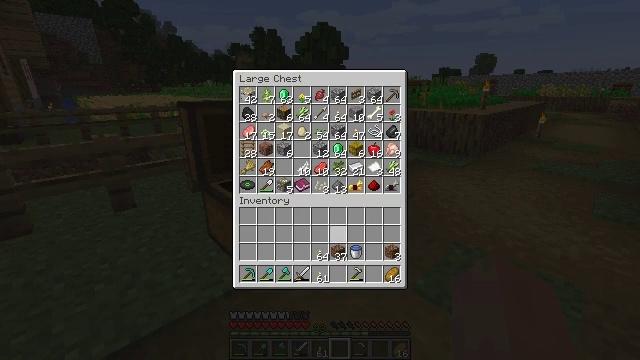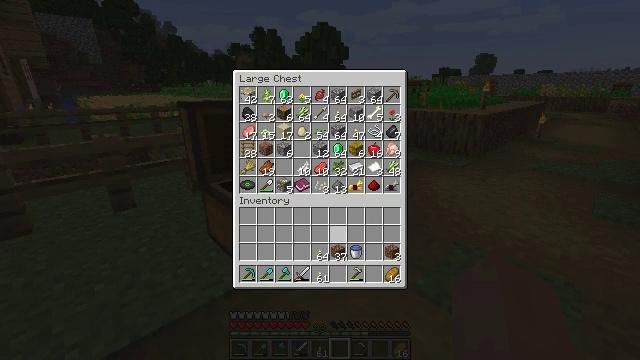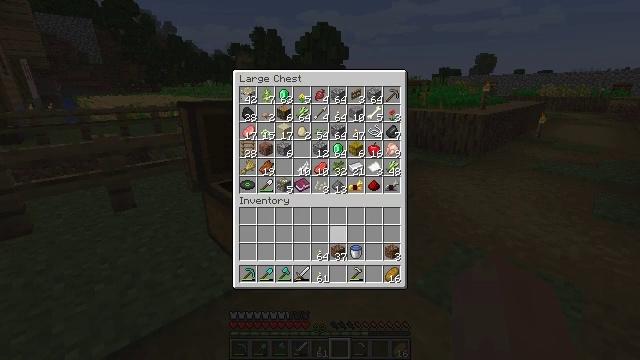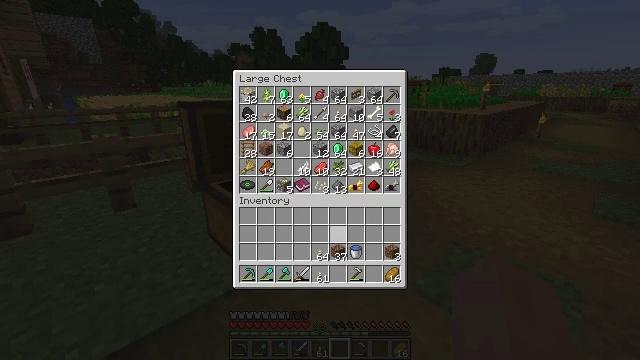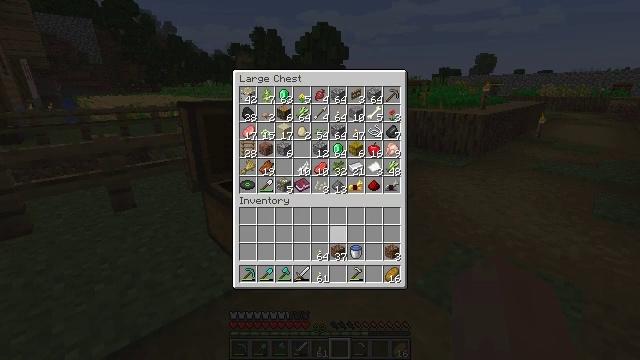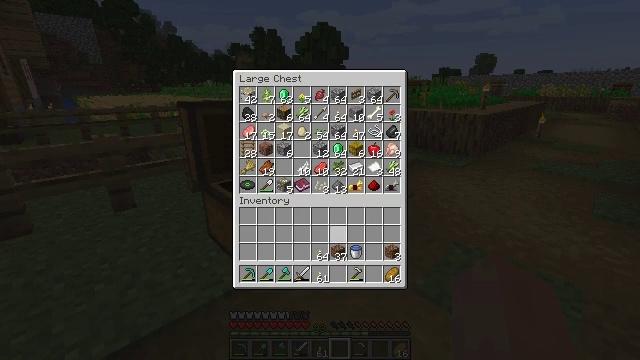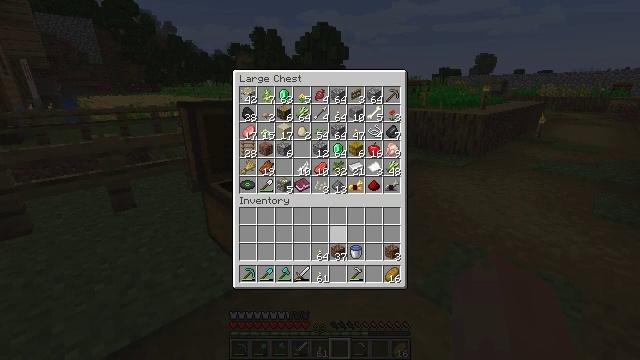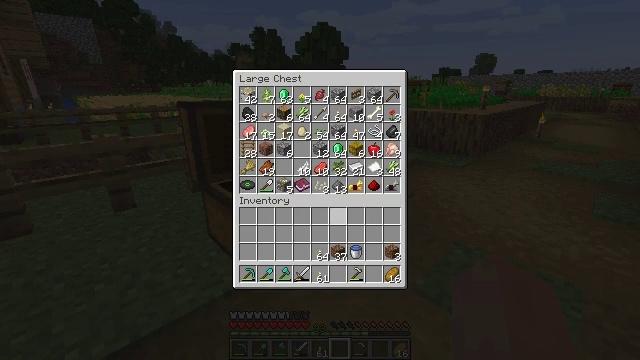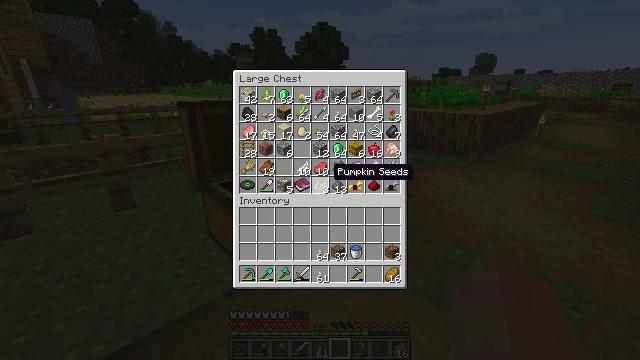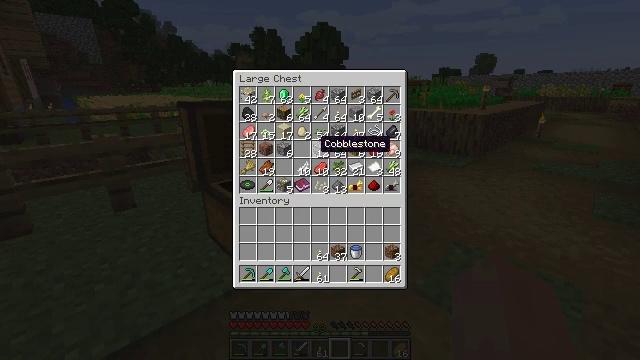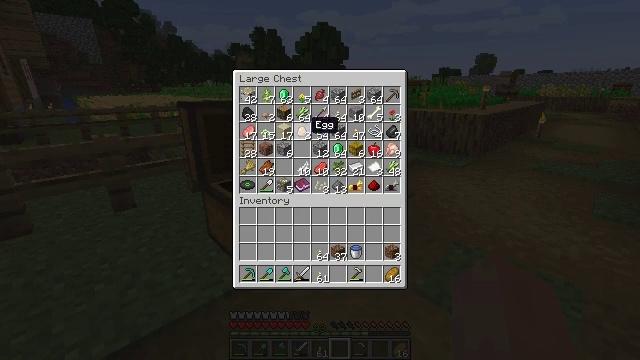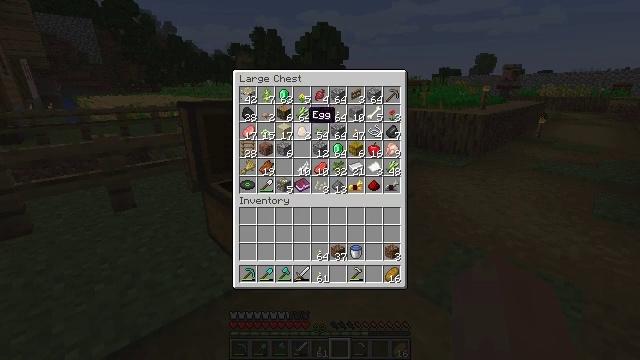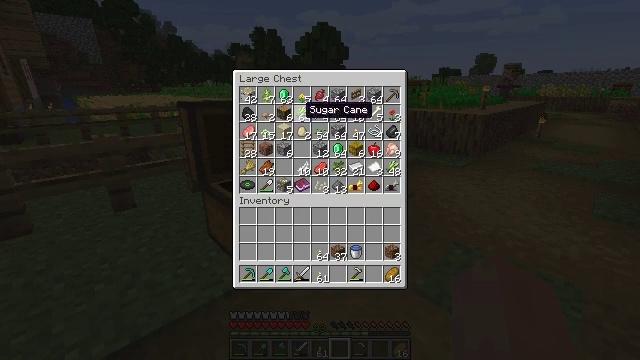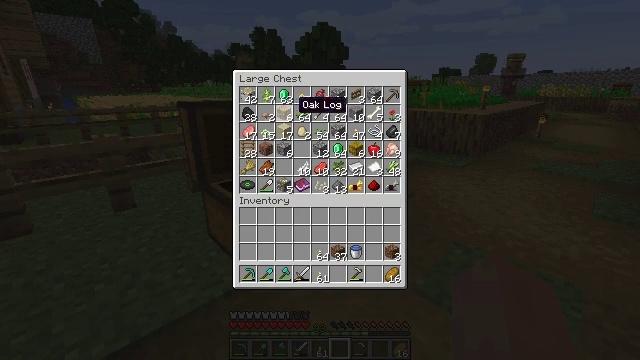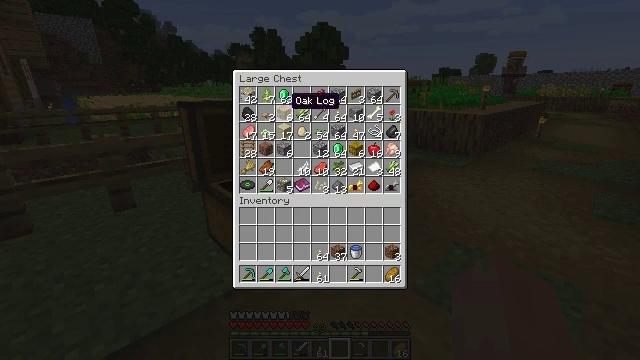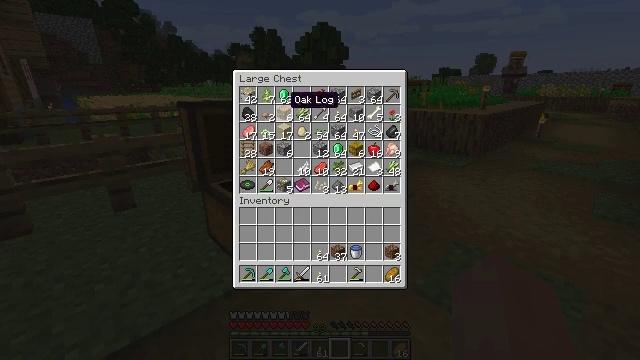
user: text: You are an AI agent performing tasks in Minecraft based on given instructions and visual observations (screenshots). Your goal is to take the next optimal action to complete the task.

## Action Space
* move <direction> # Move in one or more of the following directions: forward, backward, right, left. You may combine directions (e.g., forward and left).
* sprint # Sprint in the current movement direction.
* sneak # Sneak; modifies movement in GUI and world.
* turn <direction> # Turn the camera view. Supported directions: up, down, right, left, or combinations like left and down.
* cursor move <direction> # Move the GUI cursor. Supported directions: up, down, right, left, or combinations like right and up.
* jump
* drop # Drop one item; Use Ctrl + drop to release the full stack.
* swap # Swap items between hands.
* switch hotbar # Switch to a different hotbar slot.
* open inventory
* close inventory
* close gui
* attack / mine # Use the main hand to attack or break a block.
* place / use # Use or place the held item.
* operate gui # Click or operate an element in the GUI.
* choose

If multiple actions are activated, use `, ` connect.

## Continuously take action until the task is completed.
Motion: motion action
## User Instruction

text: Harvest sugar cane from the plant.
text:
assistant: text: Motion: sneak
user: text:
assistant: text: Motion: sneak
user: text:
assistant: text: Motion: sneak
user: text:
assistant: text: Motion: sneak
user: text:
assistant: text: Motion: sneak
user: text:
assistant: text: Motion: sneak
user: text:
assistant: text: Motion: sneak, cursor move up
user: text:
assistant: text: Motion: sneak, cursor move left and up
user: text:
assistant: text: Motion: sneak, cursor move left and up
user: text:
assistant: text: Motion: sneak, cursor move left and up
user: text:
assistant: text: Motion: sneak, cursor move up
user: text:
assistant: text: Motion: sneak
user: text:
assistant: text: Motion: sneak, cursor move left
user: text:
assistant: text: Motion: sneak
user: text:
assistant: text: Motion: sneak
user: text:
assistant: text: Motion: sneak
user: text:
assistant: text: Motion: sneak, choose
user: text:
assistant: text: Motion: sneak, choose
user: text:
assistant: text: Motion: sneak, choose
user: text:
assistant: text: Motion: sneak
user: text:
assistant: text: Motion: sneak, cursor move right and down
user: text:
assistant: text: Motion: sneak, cursor move right and down
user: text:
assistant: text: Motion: sneak, cursor move right and down
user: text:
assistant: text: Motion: sneak, cursor move right and down
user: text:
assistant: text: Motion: sneak, cursor move down
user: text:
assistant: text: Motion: sneak
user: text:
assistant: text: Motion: sneak
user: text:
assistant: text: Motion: no_op
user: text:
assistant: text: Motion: no_op
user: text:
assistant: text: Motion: no_op